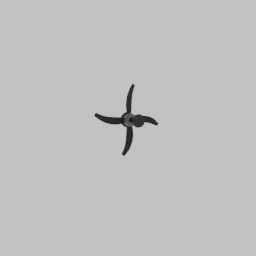
Label: appliances